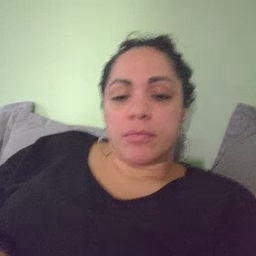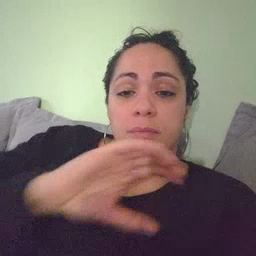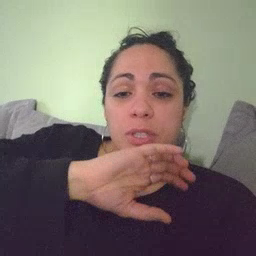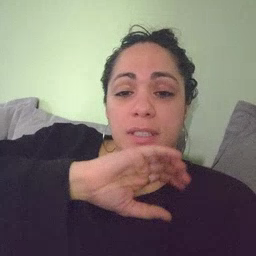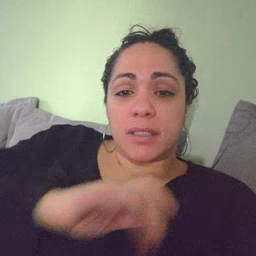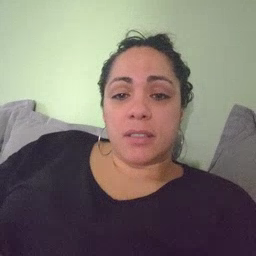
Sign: police